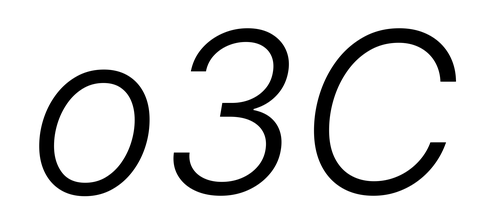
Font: Inter-Italic_Light_Italic